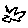
Label: star